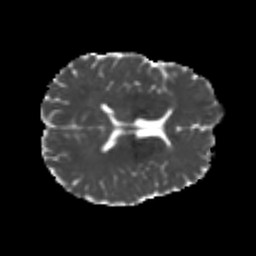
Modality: MD
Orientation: axial
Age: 20
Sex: male
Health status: healthy
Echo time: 0.074 s